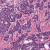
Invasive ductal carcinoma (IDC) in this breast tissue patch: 1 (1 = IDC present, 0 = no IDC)